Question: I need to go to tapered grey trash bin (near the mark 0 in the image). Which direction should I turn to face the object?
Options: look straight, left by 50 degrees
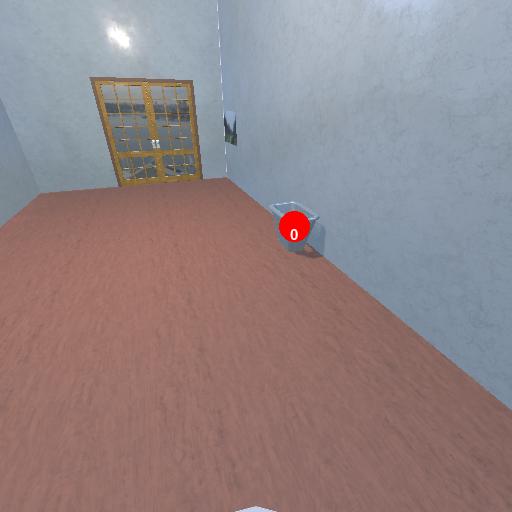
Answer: look straight